Question: I have a spreadsheet where I enter a persons details in columns A-J and then indicate Yes in column K if he/she is referred for ASD 5P or column L for ASD PD. When I enter 'Yes' in one or both of those columns, I want to copy columns A:L of that row over to the relevant tab. I have the following code which copies the entire row over, but I want it to stop at column L. Here is the code I've been using (copied and adapted from various sites). Can anyone help me to amend this please?!?

'''
Sub Worksheet_Change(ByVal Target As Range)
Dim KeyCells As Range
Set KeyCells = Range("K:L")
If Not Application.Intersect(KeyCells, Range(Target.Address)) _
Is Nothing Then
Application.ScreenUpdating = False
Dim LastRow As Long
LastRow = Sheets("Sheet1").Cells.Find("*", SearchOrder:=xlByRows, SearchDirection:=xlPrevious).Row
Dim x As Long
x = 3
Dim rng As Range
For Each rng In Sheets("Sheet1").Range("K3:K" & LastRow)
If rng = "Yes" Then
rng.EntireRow.Copy Sheets("ASD 5P").Cells(x, 1)
x = x + 1
ActiveSheet.Range("A3:Q200").RemoveDuplicates Columns:=Array(4, 5, 6), Header:=xlNo
End If
Next rng
Application.ScreenUpdating = True
Application.ScreenUpdating = False
LastRow = Sheets("Sheet1").Cells.Find("*", SearchOrder:=xlByRows, SearchDirection:=xlPrevious).Row
x = 3
For Each rng In Sheets("Sheet1").Range("L3:L" & LastRow)
If rng = "Yes" Then
rng.EntireRow.Copy Sheets("ASD PD").Cells(x, 1)
x = x + 1
ActiveSheet.Range("A3:Q200").RemoveDuplicates Columns:=Array(4, 5, 6), Header:=xlNo
End If
Next rng
Application.ScreenUpdating = True
End If
End Sub
'''
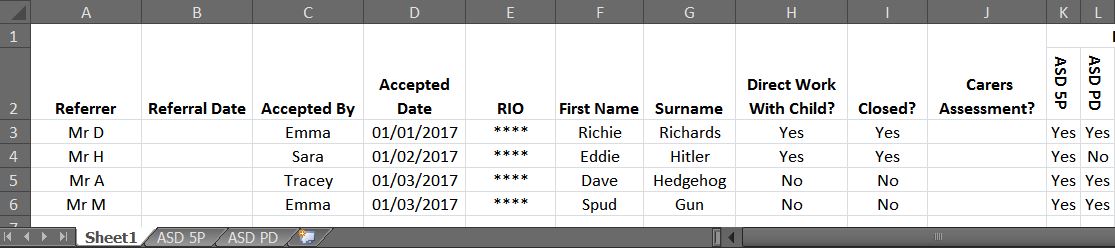
Answer: Suggested re-write (too long to fit in the comments!). Am also not sure you need to remove duplicates in your loop, but have left in as not sure what it does.
'''
Sub Worksheet_Change(ByVal Target As Range)
Dim KeyCells As Range
Dim LastRow As Long
Dim x As Long, y As Long
Dim rng As Range
Set KeyCells = Range("K:L")
If Not Application.Intersect(KeyCells, Range(Target.Address)) Is Nothing Then
Application.ScreenUpdating = False
LastRow = Sheets("Sheet1").Cells.Find("*", SearchOrder:=xlByRows, SearchDirection:=xlPrevious).Row
x = 3: y = 3
For Each rng In Sheets("Sheet1").Range("K3:K" & LastRow)
If rng = "Yes" Then
Sheets("Sheet1").Cells(rng.Row, 1).Resize(, 12).Copy Sheets("ASD 5P").Cells(x, 1)
x = x + 1
ActiveSheet.Range("A3:Q200").RemoveDuplicates Columns:=Array(4, 5, 6), Header:=xlNo
End If
If rng.Offset(, 1) = "Yes" Then
Sheets("Sheet1").Cells(rng.Row, 1).Resize(, 12).Copy Sheets("ASD PD").Cells(y, 1)
y = y + 1
ActiveSheet.Range("A3:Q200").RemoveDuplicates Columns:=Array(4, 5, 6), Header:=xlNo
End If
Next rng
Application.ScreenUpdating = True
End If
End Sub
'''